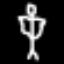
Label: angel